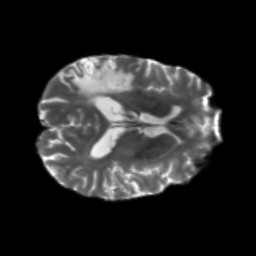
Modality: T2w
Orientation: axial
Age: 47
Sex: male
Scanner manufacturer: siemens
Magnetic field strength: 3 T
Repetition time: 5.25 s
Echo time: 0.08 s